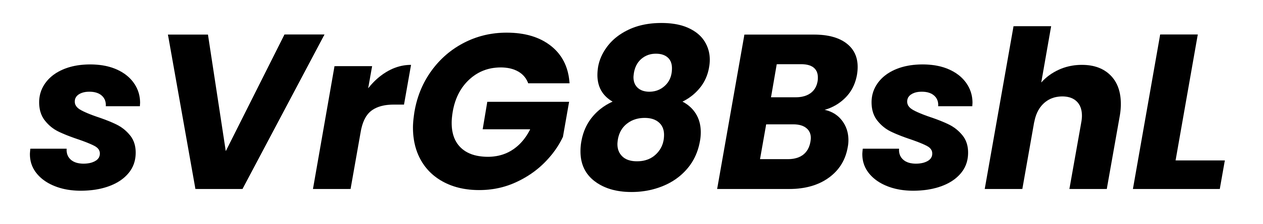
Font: Poppins-BoldItalic